Brain MRI, t2w sequence, axial 2D slice.
Patient: age 37, sex F, weight 95 kg, height 1.95 m
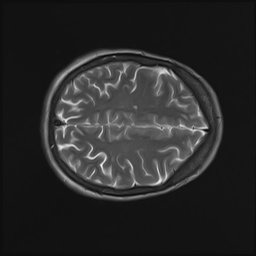